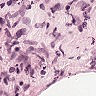
Metastatic tissue present: no